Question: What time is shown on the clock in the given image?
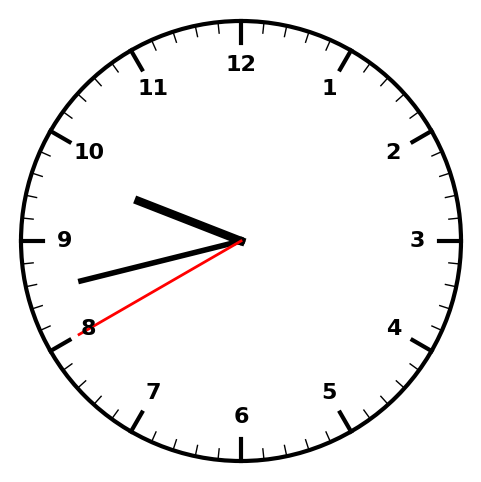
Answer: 09:42:40